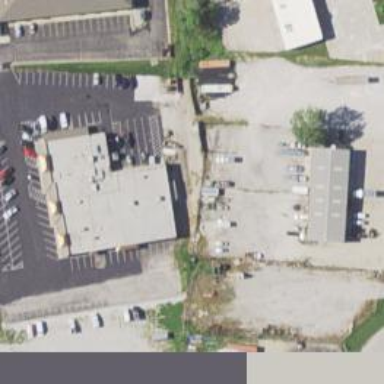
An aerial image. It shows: Retail building.